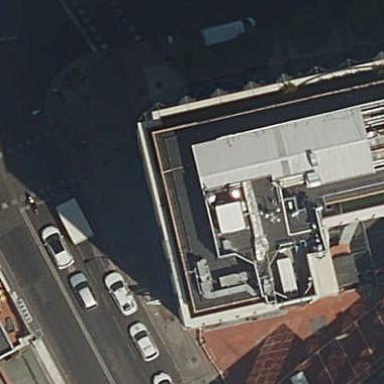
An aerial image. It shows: Part of building.